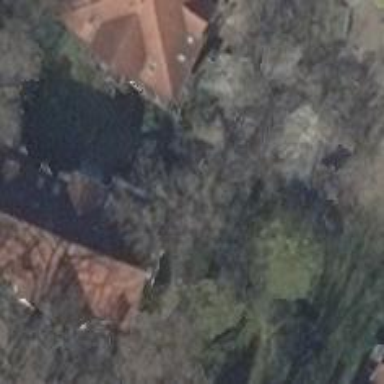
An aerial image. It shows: Hipped roof on apartment building.